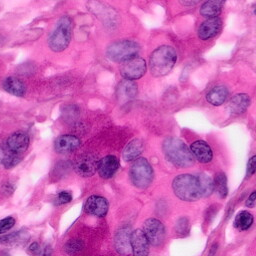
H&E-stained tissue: Pancreatic